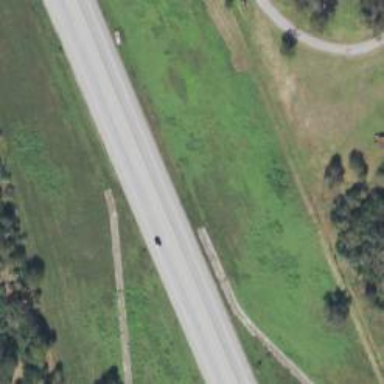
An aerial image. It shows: Asphalt trunk highway.